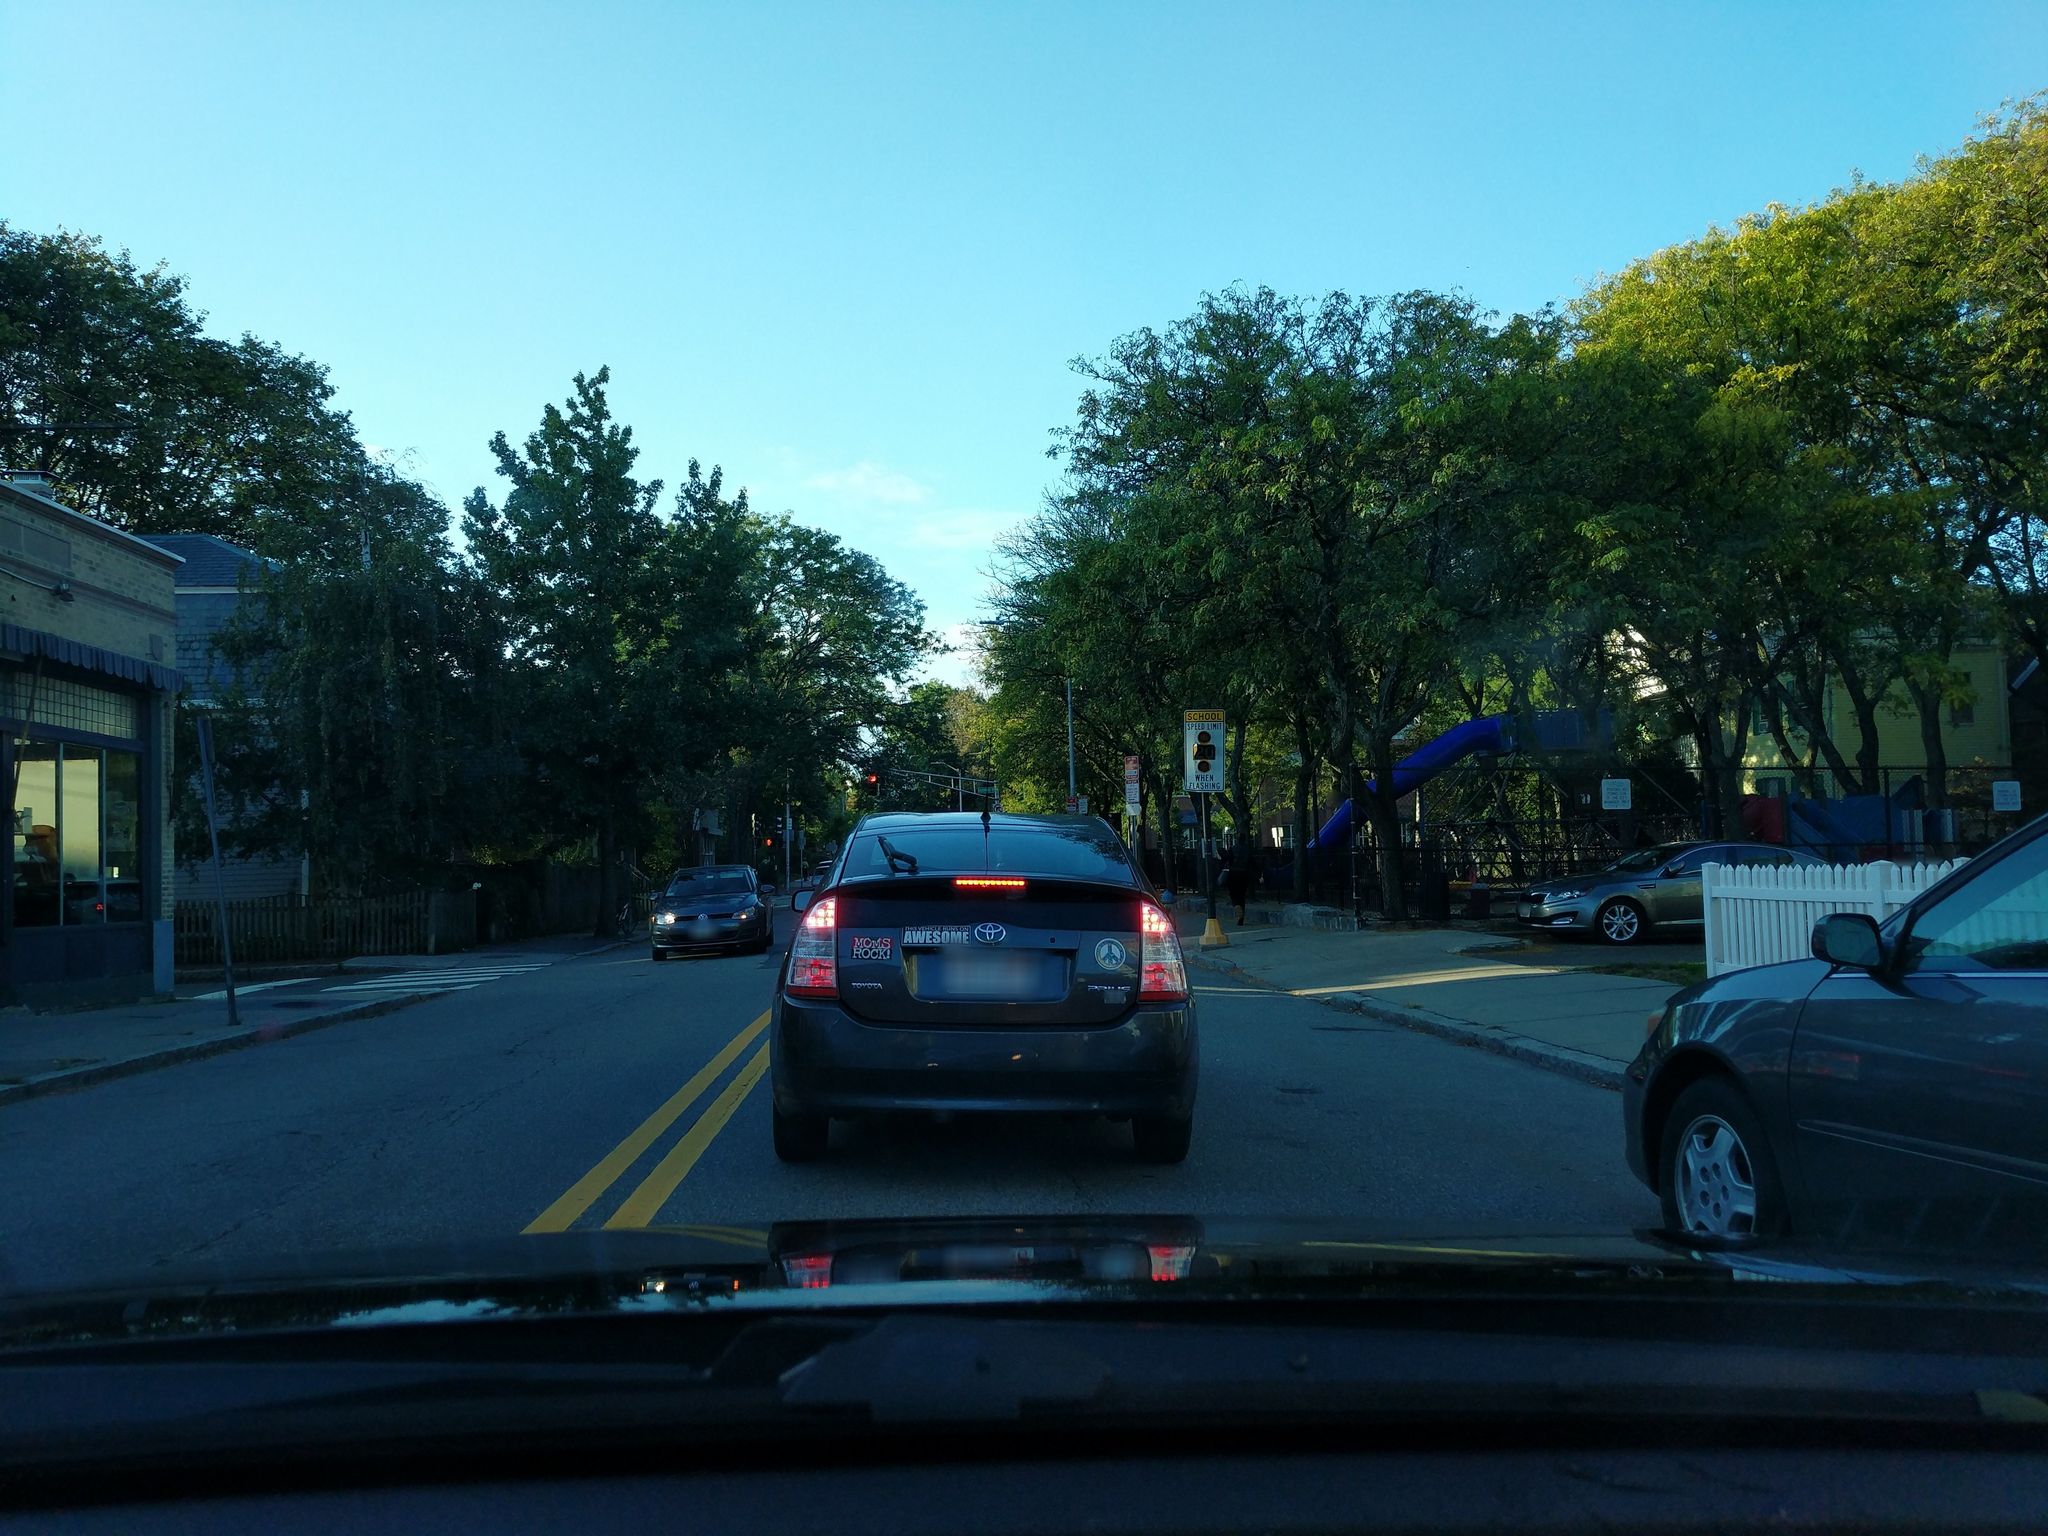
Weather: clear
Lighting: dusk/dawn
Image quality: good
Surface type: driving surface
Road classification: tertiary
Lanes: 2
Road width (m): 15.2
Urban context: urban centre
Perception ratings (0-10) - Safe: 4.55, Lively: 9.08, Beautiful: 2.22, Boring: 1.55, Depressing: 3.11, Wealthy: 4.04